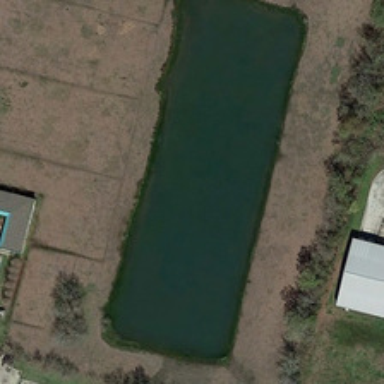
Several buildings and bareland are near a rectangular pond .